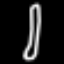
Label: fork